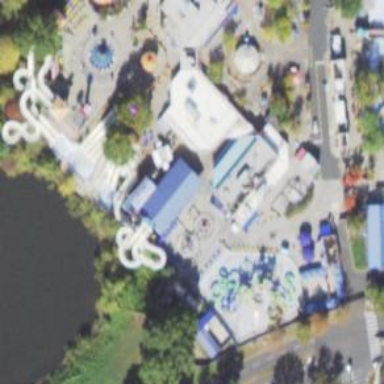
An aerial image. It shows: Water slide attraction.